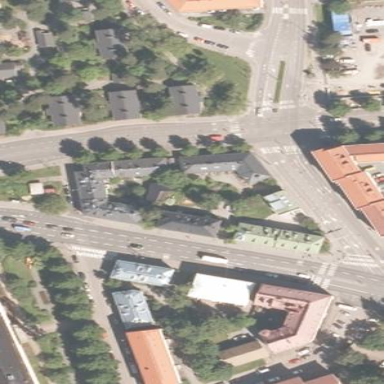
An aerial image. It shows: Residential area located within city block.